Interaction volume radius: 5 \u00c5
Interaction volume height: 20 \u00c5
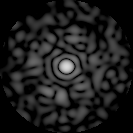
Disorder parameter: 0.8326